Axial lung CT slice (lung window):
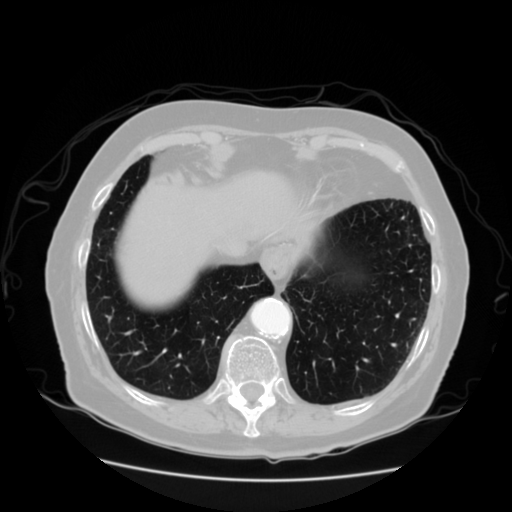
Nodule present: no